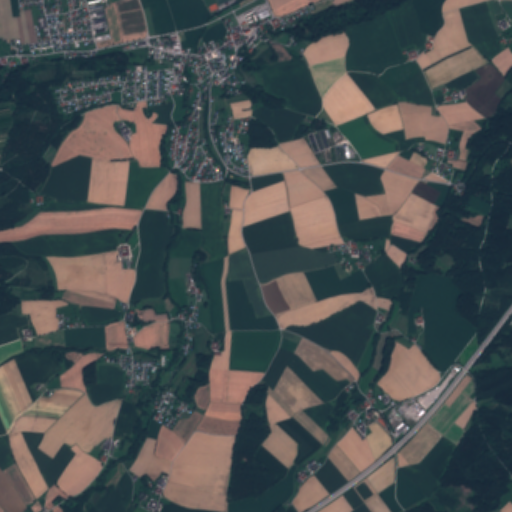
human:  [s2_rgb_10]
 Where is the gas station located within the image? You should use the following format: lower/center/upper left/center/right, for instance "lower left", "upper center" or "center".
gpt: The gas station is located in the upper center of the image.
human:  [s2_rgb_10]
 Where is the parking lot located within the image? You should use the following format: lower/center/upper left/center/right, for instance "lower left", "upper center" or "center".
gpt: The parking lot is located in the upper of the image.
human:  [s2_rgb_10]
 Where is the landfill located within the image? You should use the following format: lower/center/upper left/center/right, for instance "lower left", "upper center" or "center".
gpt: There is no landfill in the image.